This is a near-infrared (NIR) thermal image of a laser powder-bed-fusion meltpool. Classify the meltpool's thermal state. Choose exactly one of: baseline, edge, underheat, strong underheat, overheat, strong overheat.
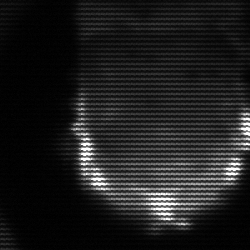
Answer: baseline